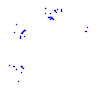
Particle: kaon